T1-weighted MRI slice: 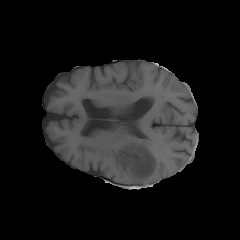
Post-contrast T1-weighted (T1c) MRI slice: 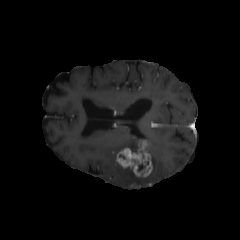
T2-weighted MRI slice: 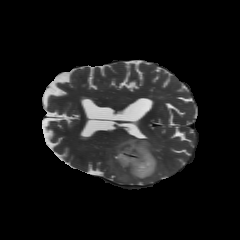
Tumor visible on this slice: yes